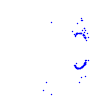
Particle: kaon